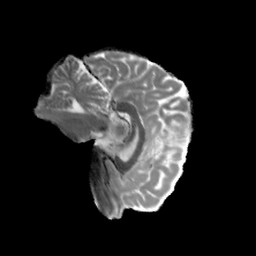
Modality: MD
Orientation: sagittal
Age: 27
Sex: female
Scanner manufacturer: siemens
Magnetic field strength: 6.98 T
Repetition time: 7.08 s
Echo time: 0.0756 s